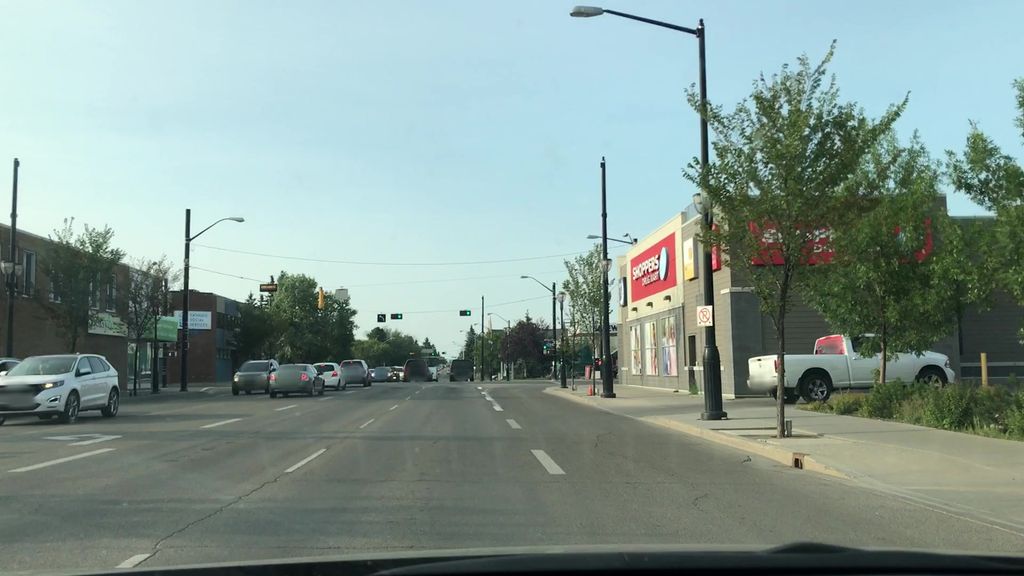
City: edmonton